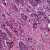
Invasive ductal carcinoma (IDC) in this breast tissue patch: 1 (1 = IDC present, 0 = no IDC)